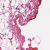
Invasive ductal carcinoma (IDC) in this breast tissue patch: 0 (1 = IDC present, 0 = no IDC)